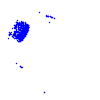
Particle: electron